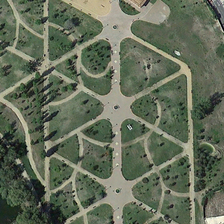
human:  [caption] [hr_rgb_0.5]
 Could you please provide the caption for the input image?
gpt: many sparse green plants and small roads are in a square .

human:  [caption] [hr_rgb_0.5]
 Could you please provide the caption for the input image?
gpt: many sparse green plants and small roads are in a square .

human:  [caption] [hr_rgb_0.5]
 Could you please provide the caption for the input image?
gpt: many sparse green plants and small roads are in a square .

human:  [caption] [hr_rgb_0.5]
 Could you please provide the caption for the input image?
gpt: many sparse green plants and small roads are in a square .

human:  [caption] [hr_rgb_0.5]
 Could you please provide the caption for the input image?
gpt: many sparse green plants and small roads are in a square .